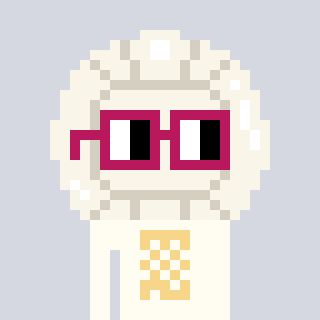
a pixel art character with square dark red glasses, a volleyball-shaped head and a grayscale-colored body on a cool background